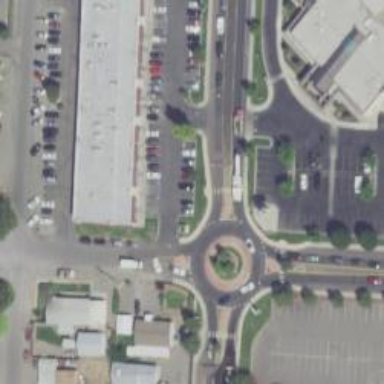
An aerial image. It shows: Secondary road around roundabout.